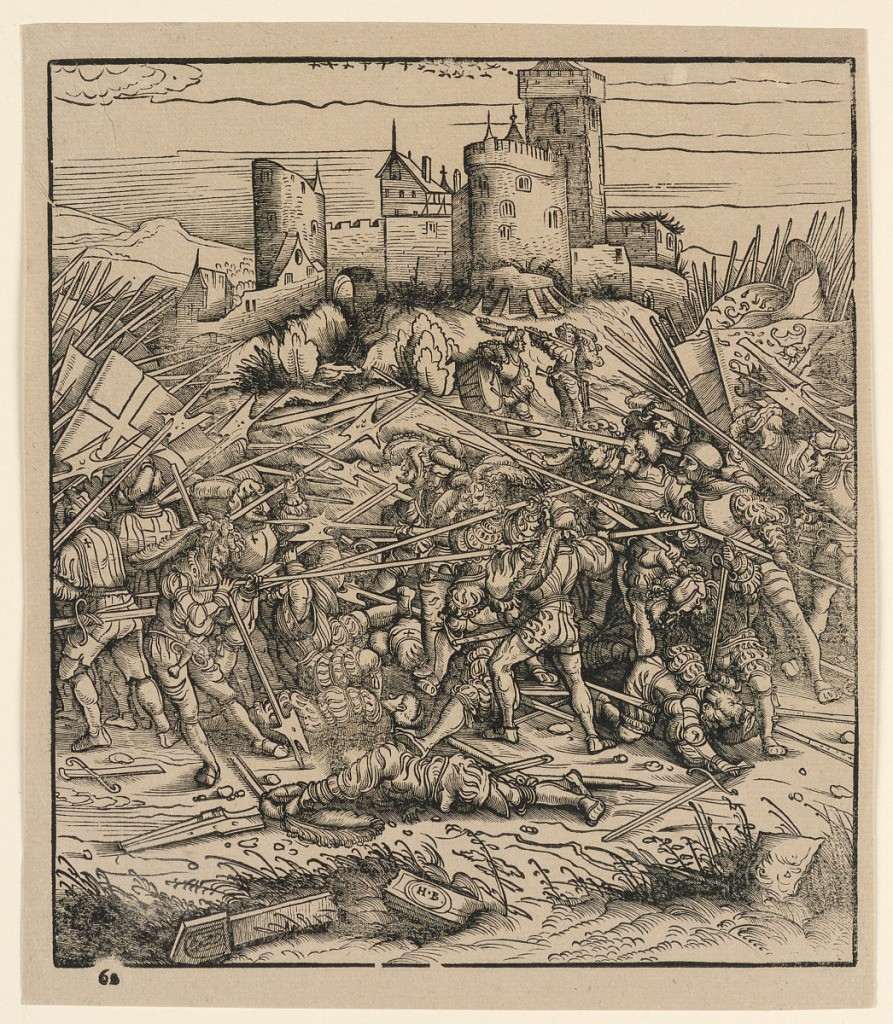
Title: The Battle at Nauders, from "Der Weisskunig"
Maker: Hans Burgkmair the Elder, German, 1473–1531
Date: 1775
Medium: Woodcut on laid paper
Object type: Print
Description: Two opposing forces battling fiercely in the foreground. A fortified castle in the distance. Initials "H.B." in oval at lower center. "No. 60[?]," in margin, lower left. Possibly an illustration for Maximilian I's "Der Weiss Kunig" (written 1505-16; published ca. 1775). Illustrations created by Hans Burgkmair and Leonhard Beck between 1514-16.